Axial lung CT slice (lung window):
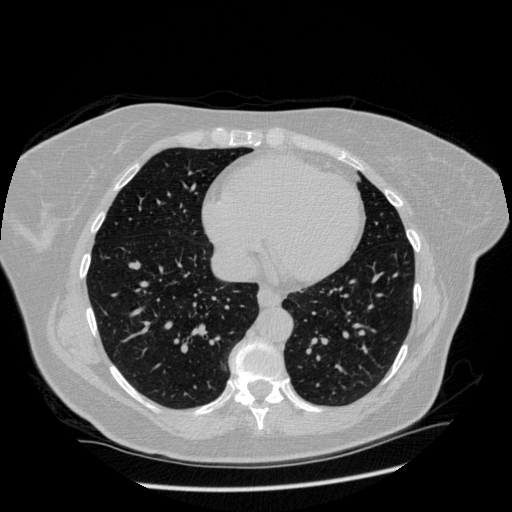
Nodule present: no